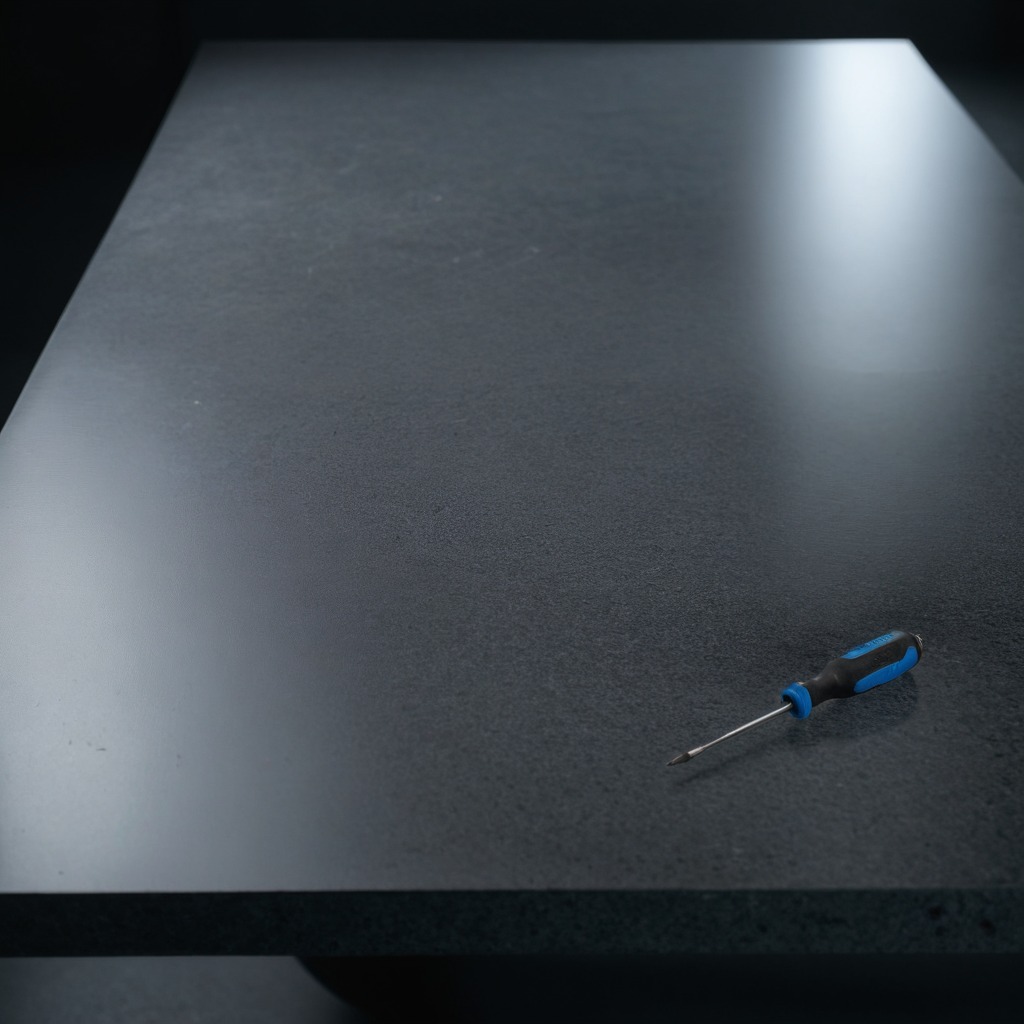
A screwdriver is lying on the clean granite table inside a workshop at night dim ambient light soft shadows worn but